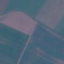
Land use / land cover: AnnualCrop